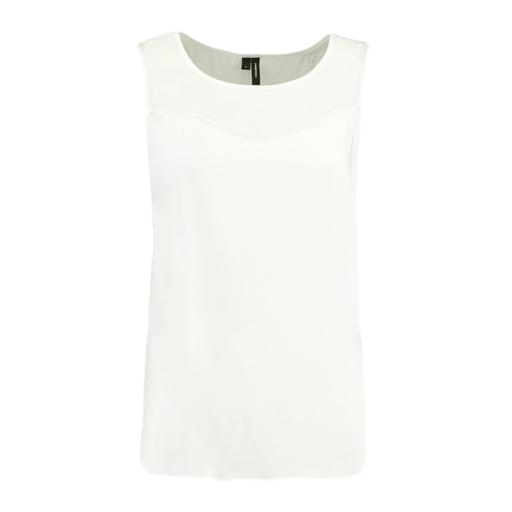
white curved hem tank top, white polly plains tank top, white sleeveless pleat back top, white background